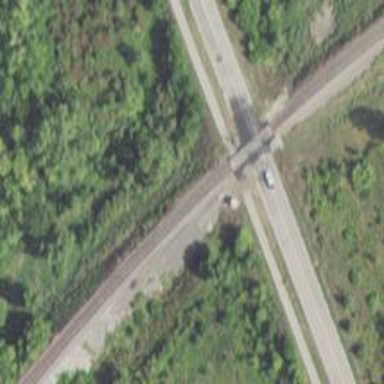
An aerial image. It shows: Railway crossing.